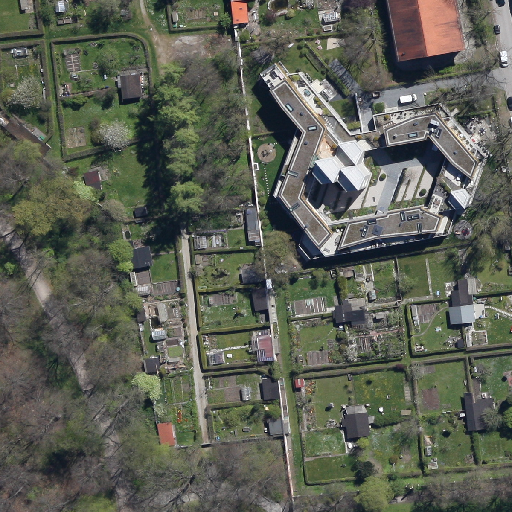
Referring expression: sidewalk along with tree